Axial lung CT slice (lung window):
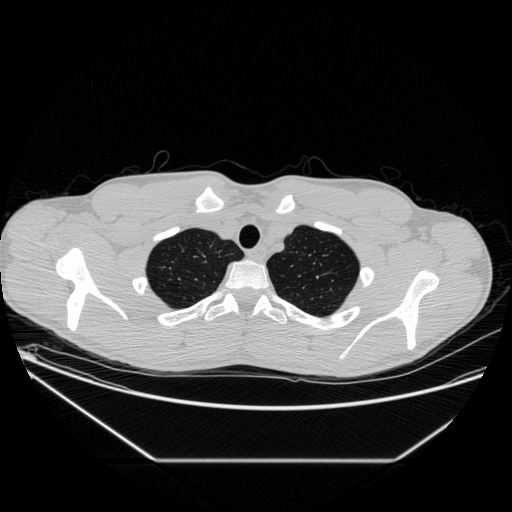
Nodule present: no